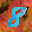
Label: 8